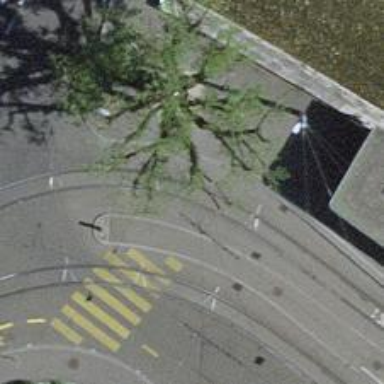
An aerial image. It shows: Railway crossing.